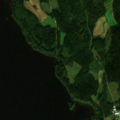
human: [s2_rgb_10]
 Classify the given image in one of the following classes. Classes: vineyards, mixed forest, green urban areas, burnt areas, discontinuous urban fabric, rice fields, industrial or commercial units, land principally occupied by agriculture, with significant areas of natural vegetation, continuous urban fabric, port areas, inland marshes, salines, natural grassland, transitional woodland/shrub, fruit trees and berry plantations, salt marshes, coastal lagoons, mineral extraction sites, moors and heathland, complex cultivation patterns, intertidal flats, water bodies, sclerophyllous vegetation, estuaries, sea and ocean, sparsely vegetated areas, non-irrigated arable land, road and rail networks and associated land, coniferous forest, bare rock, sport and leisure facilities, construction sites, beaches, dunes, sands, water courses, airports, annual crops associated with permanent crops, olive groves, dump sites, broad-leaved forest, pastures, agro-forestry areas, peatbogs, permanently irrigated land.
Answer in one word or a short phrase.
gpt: coniferous forest, mixed forest, water bodies